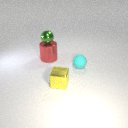
large red metal cylinder to the left of small cyan rubber sphere